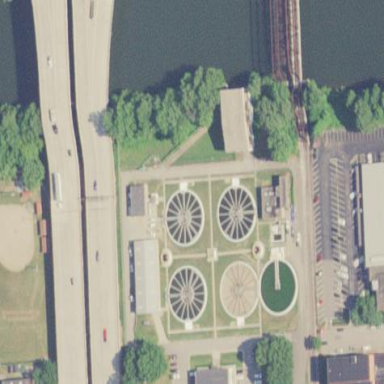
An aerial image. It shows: Wastewater plant.